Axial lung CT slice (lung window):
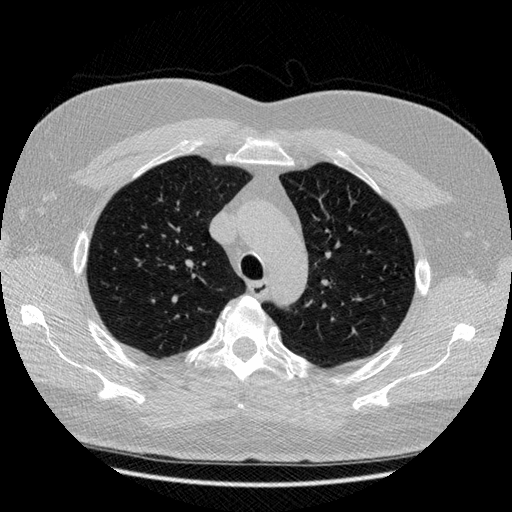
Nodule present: no